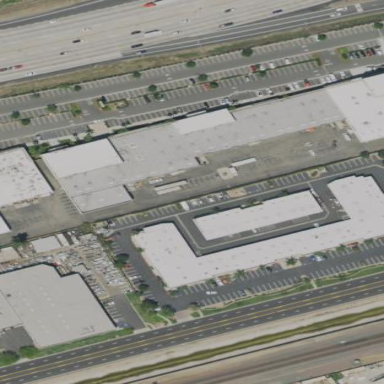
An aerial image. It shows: Retail building.